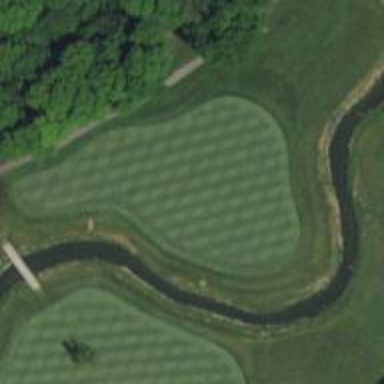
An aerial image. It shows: Grassy area designated as golf fairway.